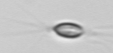
Label: Chrysochromulina